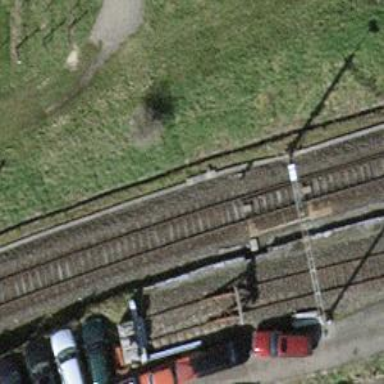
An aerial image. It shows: Railway switch.